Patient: sex F, age 44
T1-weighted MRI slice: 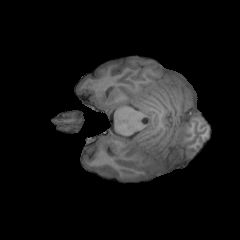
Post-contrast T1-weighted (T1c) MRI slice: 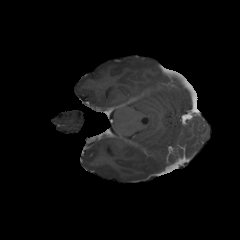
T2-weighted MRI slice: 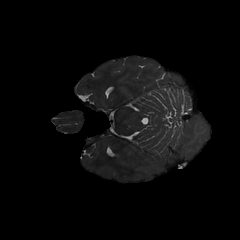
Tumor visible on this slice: no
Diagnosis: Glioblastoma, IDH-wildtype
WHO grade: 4